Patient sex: F
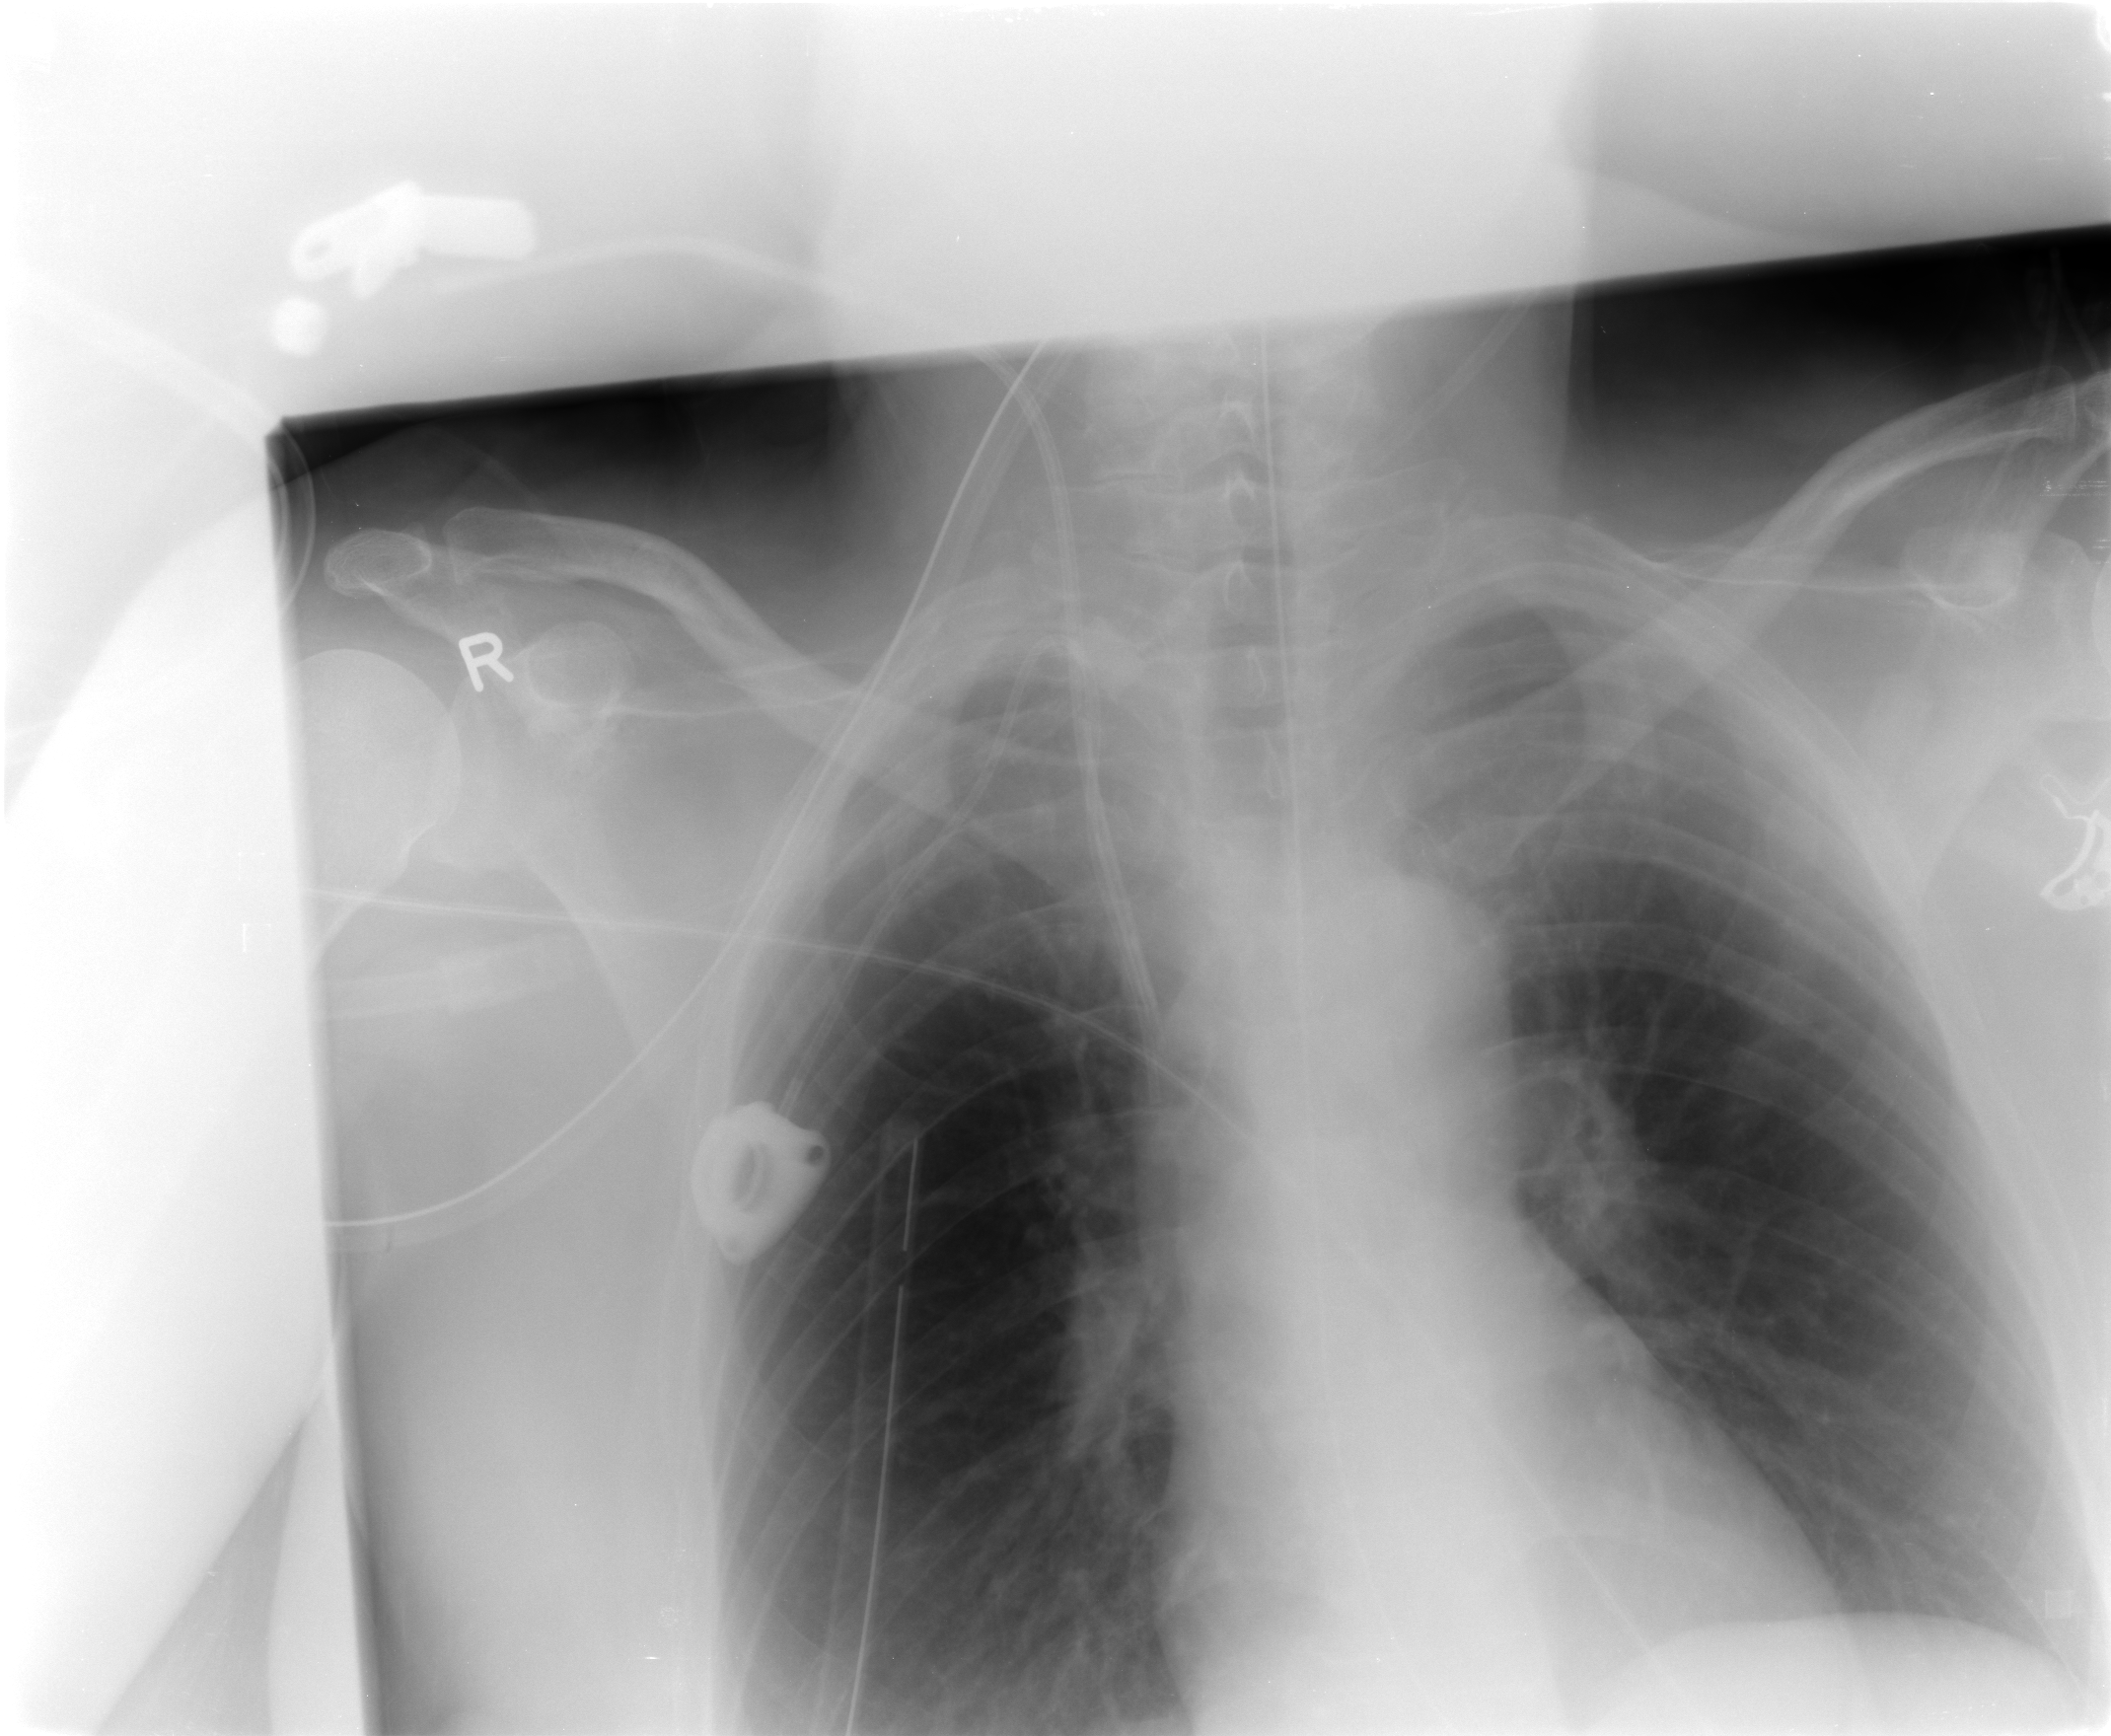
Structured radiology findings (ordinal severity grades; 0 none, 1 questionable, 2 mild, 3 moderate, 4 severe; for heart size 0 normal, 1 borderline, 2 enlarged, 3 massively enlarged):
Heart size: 0
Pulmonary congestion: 0
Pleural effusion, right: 0
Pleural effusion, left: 0
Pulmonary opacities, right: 0
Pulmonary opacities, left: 0
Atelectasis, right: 1
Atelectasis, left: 0